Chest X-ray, PA view. Patient: 42 years old, sex F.
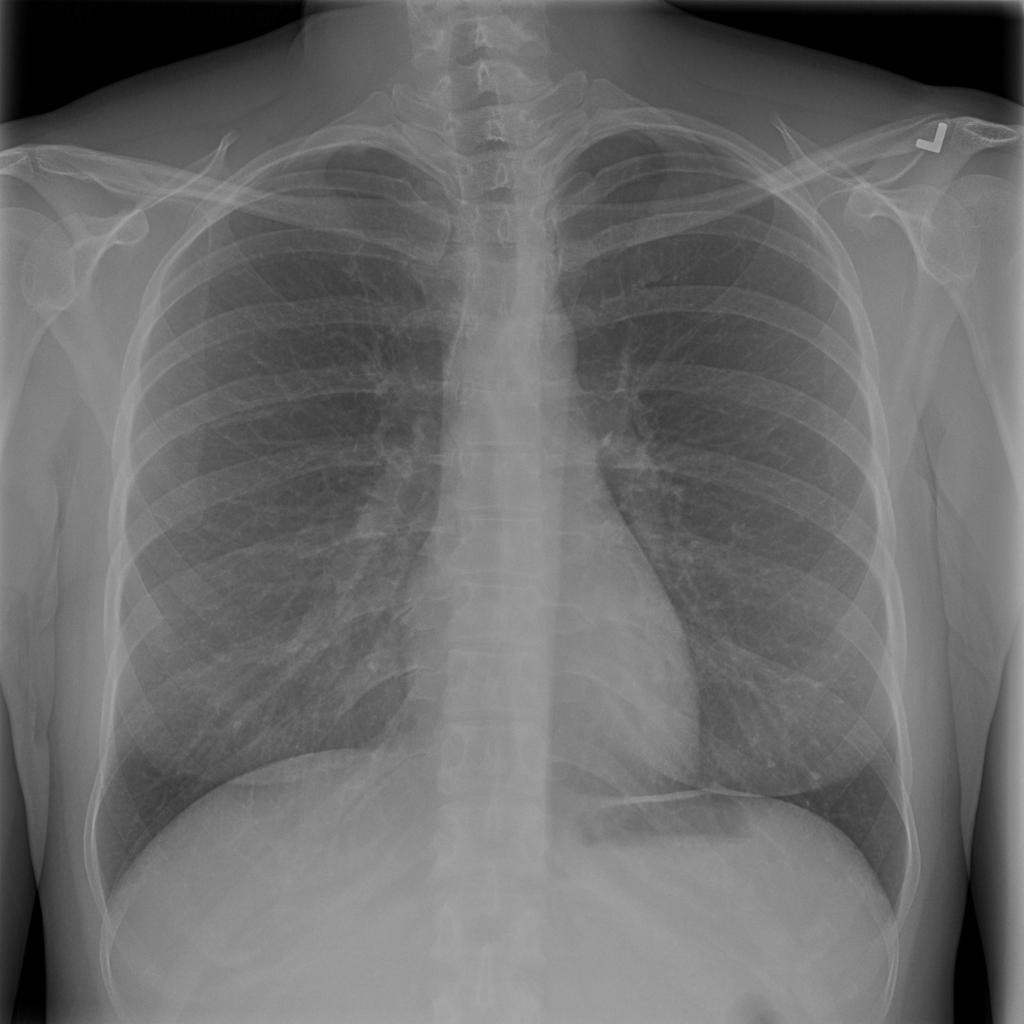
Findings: No Finding